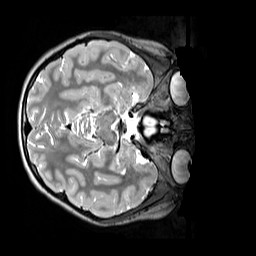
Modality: T2w
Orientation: axial
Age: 10
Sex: female
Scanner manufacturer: siemens
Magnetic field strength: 3 T
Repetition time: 3.2 s
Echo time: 0.408 s